Question: I am newbie to Python and programming environment .Now I am studying python via online .I Landed up a small trouble while studying If Statements . The IF statement is currently interpreting while the ELSE statement is written it displays me a syntax error attached Screen Shot will make my problem understandble more clearly:
not only ELSE statement even ELIF statement also displays a syntax error.
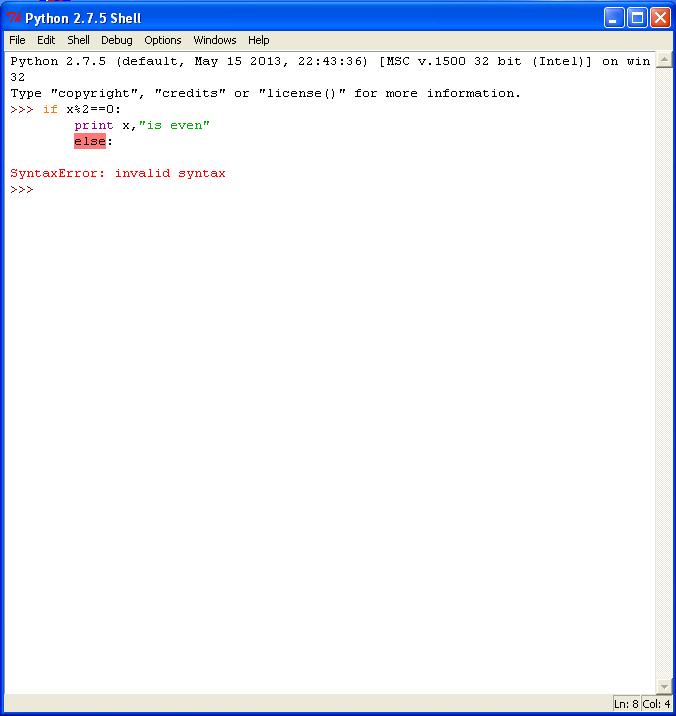
Answer: Check your spacing, else should be under if
'''
if (x%2 == 0):
print "x is even"
else:
print "x is odd"
'''